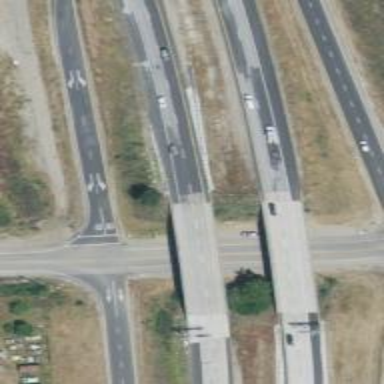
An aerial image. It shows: Bridge over motorway.